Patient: sex M, age 83
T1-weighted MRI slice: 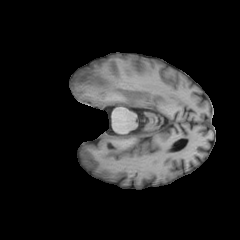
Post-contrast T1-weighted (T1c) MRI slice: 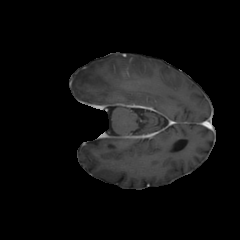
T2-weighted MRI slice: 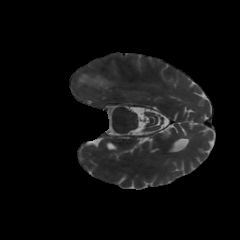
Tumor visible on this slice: yes
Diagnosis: Glioblastoma, IDH-wildtype
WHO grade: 4